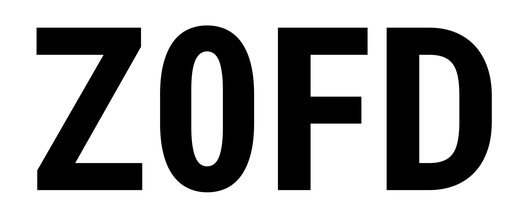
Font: Roboto_Condensed_Bold